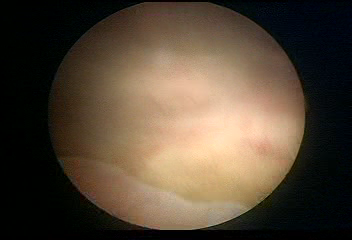
Modality: WLC
Class: Normal mucosa
Bladder cancer association: No